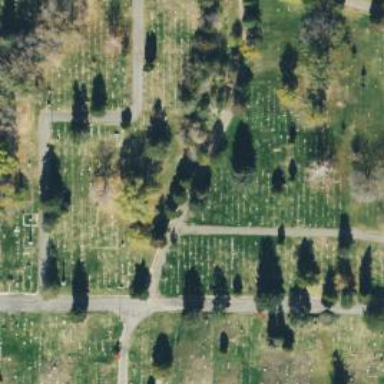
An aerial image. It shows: Sector within cemetery.